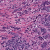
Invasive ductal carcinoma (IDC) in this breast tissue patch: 1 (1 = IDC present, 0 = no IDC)